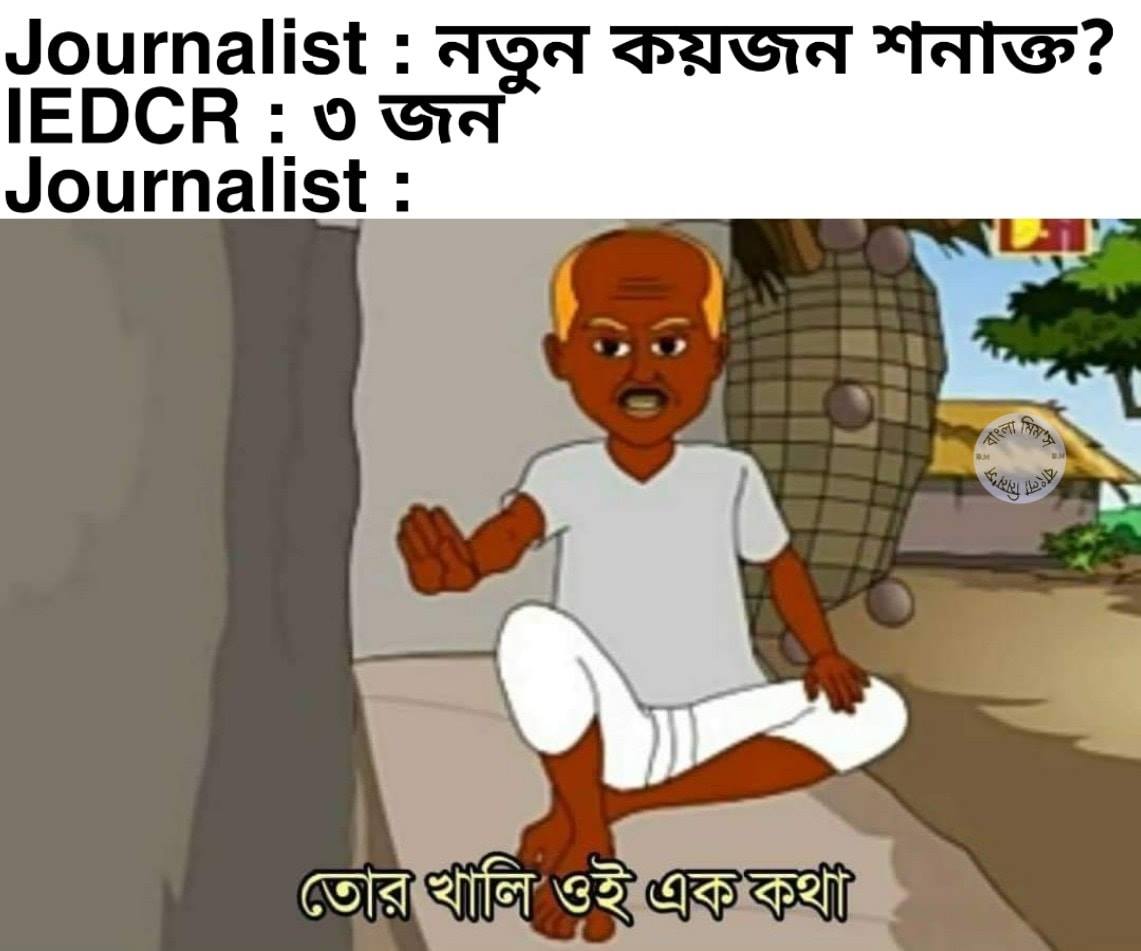
Caption: Journalist : নতুন কয়জন শনাক্ত ?     IEDCR : ৩ জন    Journalist    তোর খালি ওঁই এক কথা
Label: non-hate